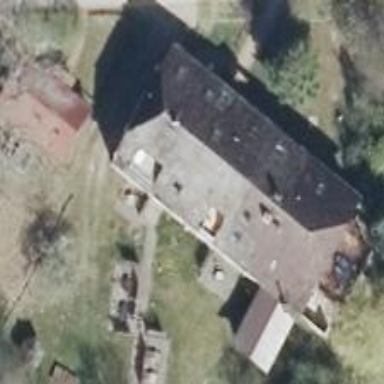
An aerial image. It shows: Restaurant.